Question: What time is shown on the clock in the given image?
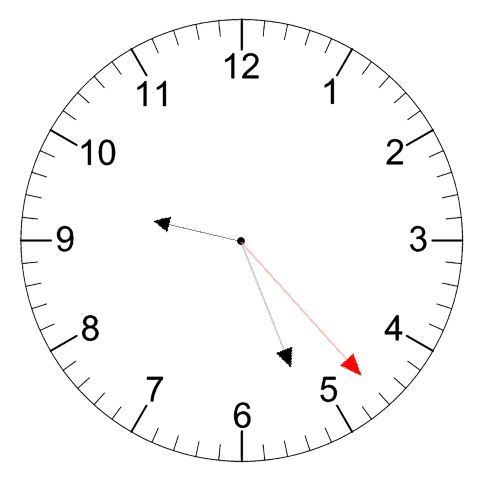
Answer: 09:26:23